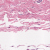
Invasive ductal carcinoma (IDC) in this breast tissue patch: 0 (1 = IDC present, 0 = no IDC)